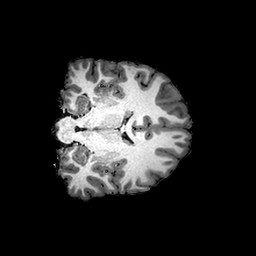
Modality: T1w
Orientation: coronal